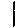
Label: line